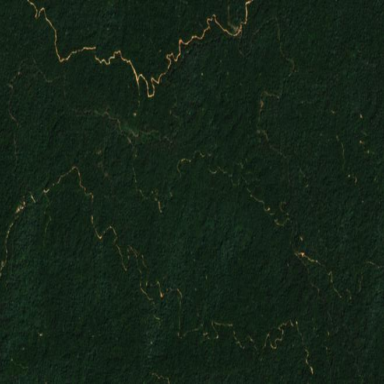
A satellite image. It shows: Logging area.